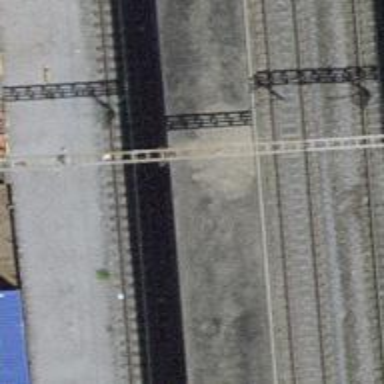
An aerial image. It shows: Close-up of railway platform edge.